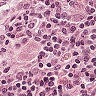
Metastatic tissue present: no